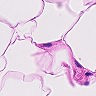
Metastatic tissue present: no